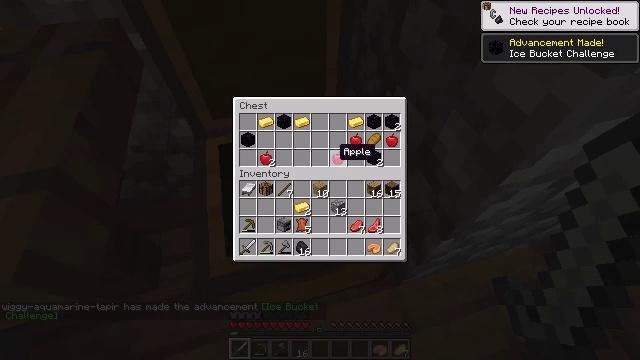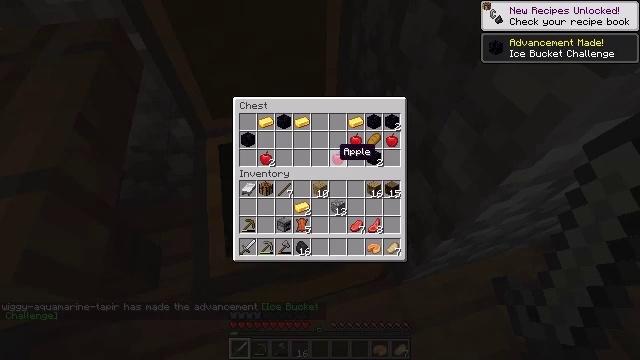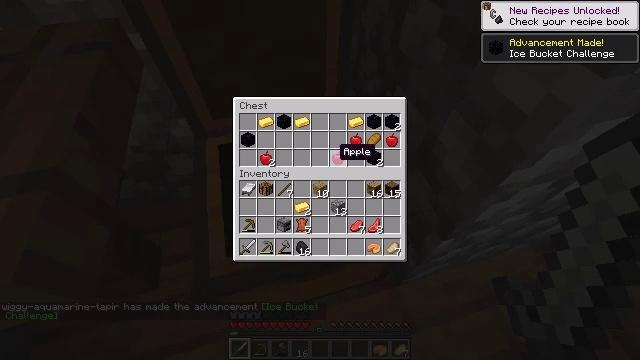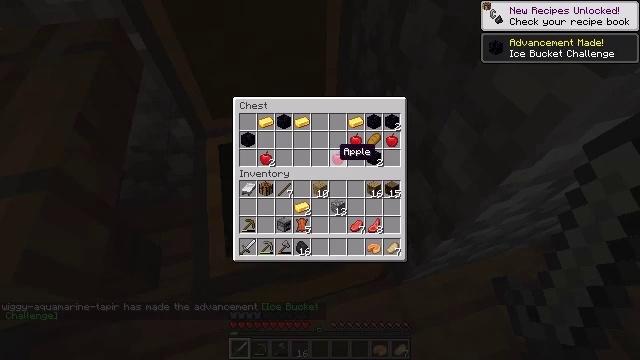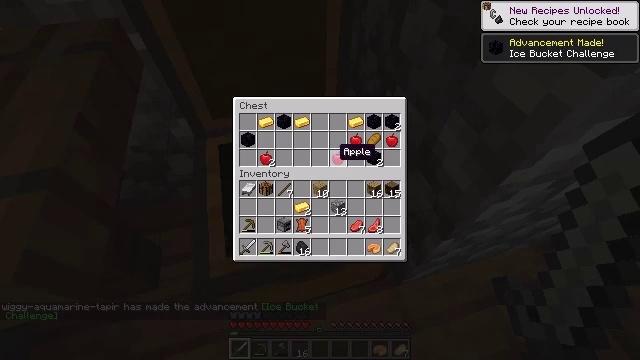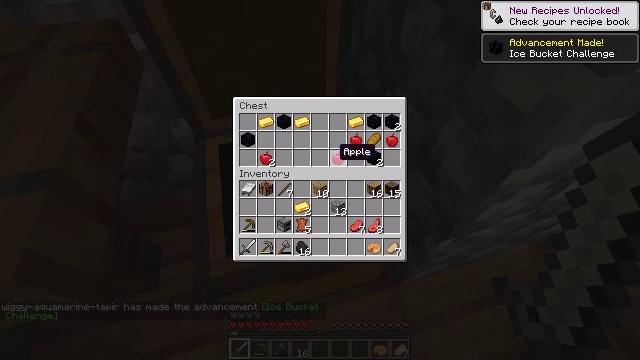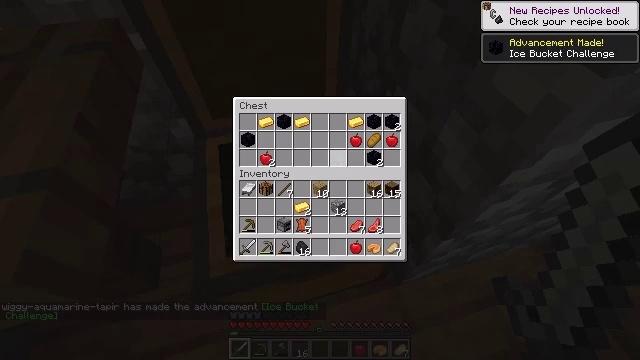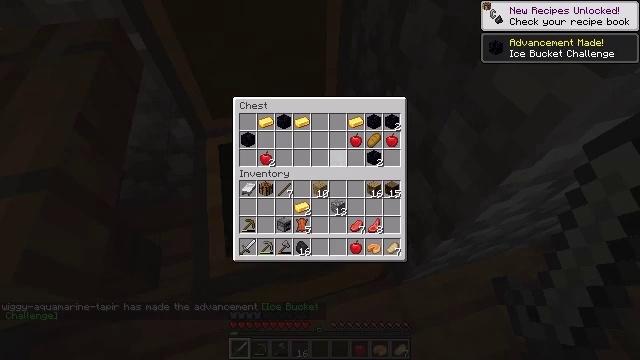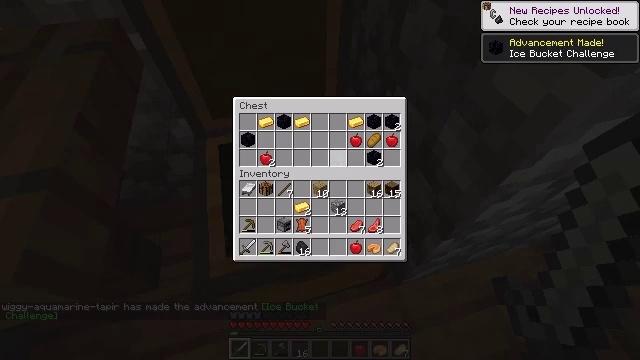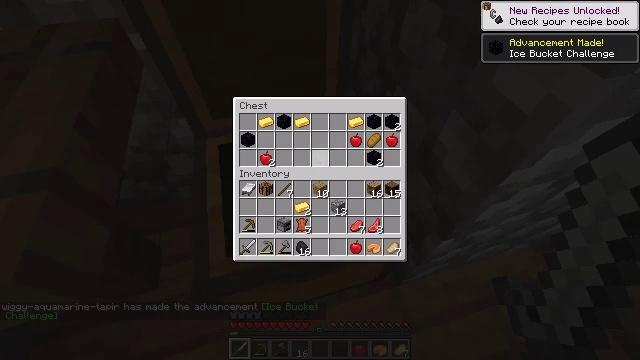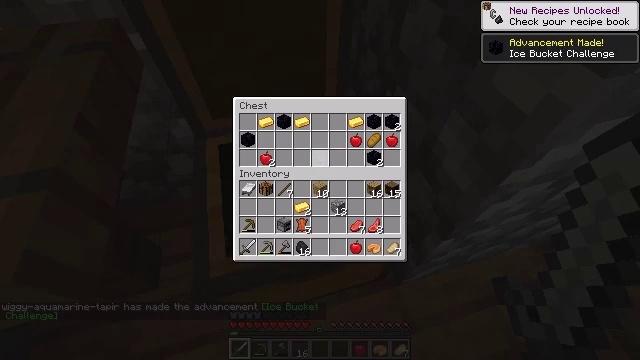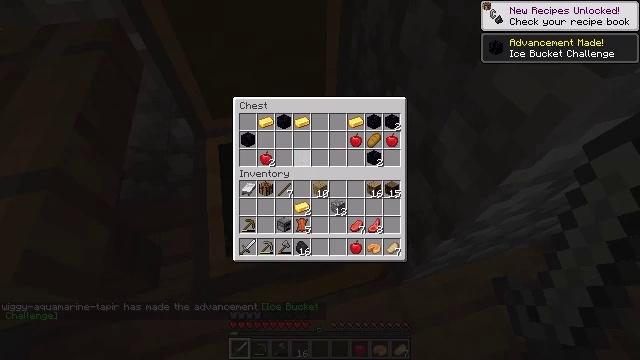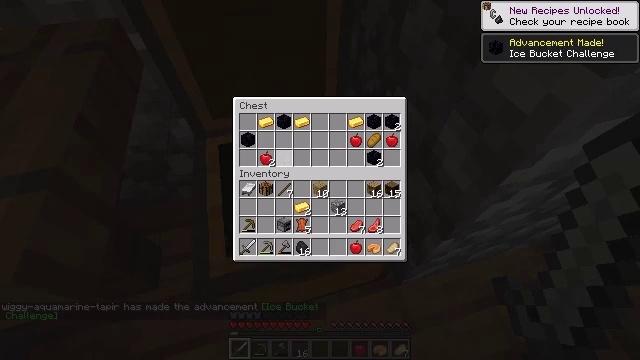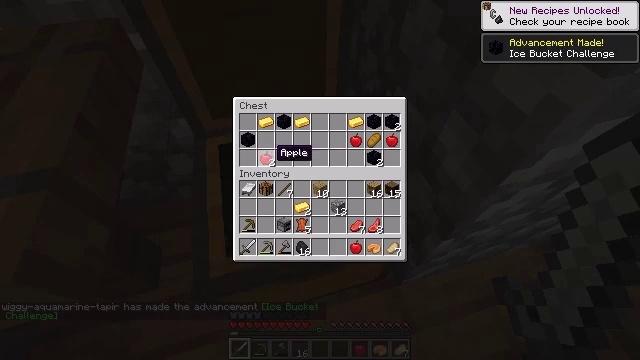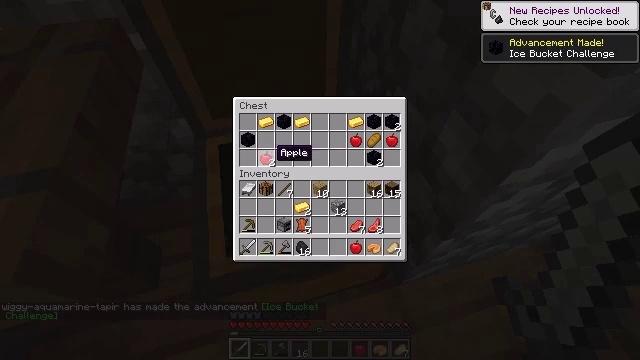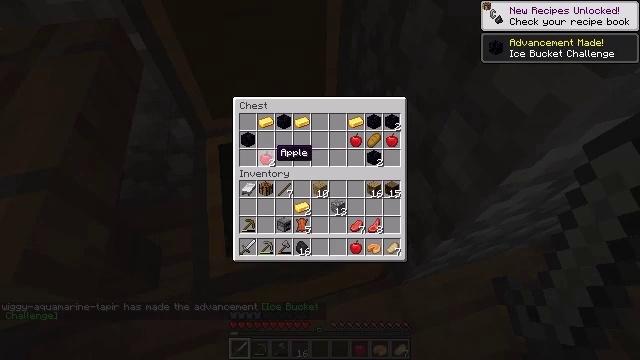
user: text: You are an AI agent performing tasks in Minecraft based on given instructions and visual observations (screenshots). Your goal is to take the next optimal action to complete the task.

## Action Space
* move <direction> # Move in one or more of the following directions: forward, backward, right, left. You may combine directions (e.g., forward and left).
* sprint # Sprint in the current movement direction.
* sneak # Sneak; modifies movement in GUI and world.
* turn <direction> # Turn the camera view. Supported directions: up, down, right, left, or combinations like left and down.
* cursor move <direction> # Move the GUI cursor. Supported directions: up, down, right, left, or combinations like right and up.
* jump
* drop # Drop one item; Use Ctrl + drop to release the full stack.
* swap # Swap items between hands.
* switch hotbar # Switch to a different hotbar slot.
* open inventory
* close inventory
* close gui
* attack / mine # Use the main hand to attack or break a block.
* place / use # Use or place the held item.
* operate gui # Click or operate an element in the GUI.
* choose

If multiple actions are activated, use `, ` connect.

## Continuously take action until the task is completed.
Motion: motion action
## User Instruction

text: Punch the spruce leaves to get saplings.
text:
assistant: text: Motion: sneak
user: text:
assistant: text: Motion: sneak
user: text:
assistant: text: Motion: sneak
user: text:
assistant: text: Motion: sneak
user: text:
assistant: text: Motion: sneak
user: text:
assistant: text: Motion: sneak, operate gui
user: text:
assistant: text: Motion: sneak, operate gui
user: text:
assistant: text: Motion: sneak
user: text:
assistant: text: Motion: sneak, cursor move left
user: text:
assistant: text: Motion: sneak, cursor move left
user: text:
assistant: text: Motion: sneak, cursor move left
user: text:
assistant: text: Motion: sneak, cursor move left
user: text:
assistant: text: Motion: sneak, cursor move left
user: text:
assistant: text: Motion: sneak
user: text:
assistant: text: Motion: sneak
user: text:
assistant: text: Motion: sneak
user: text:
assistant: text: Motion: sneak, operate gui
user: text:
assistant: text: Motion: sneak, operate gui
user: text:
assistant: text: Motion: sneak, cursor move right
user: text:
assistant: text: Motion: sneak, cursor move right
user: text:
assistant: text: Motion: sneak
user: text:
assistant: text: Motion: sneak
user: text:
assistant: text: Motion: sneak, cursor move right
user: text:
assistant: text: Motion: sneak
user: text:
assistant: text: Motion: sneak
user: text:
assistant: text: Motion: sneak
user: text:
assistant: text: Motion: sneak
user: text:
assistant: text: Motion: sneak
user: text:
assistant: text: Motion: sneak
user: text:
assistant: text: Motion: sneak, operate gui